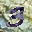
Label: 3